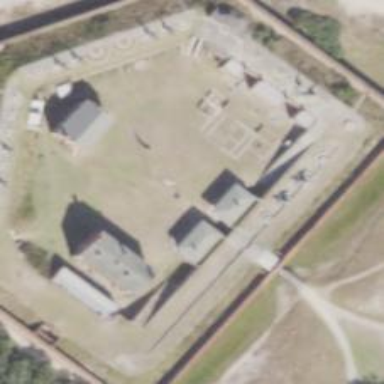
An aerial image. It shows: Historic fort building with surrounding wall.